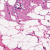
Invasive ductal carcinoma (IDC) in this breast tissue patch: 0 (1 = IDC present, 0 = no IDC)